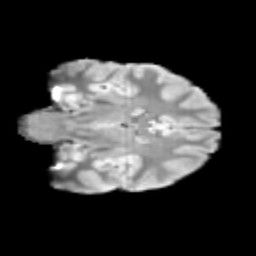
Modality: T2w
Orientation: coronal
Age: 13
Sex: male
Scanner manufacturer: siemens
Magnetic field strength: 3 T
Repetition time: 3.8 s
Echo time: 0.07 s